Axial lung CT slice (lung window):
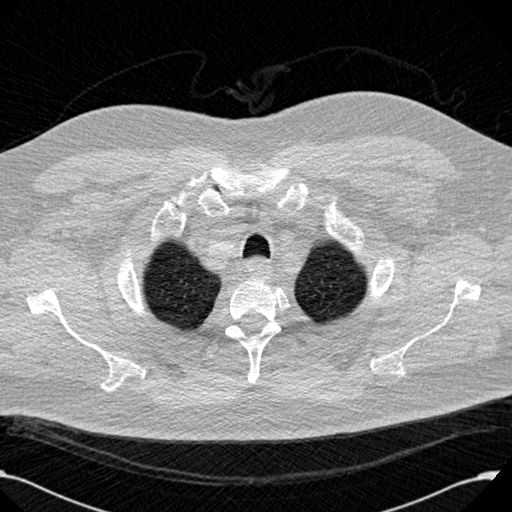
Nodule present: no